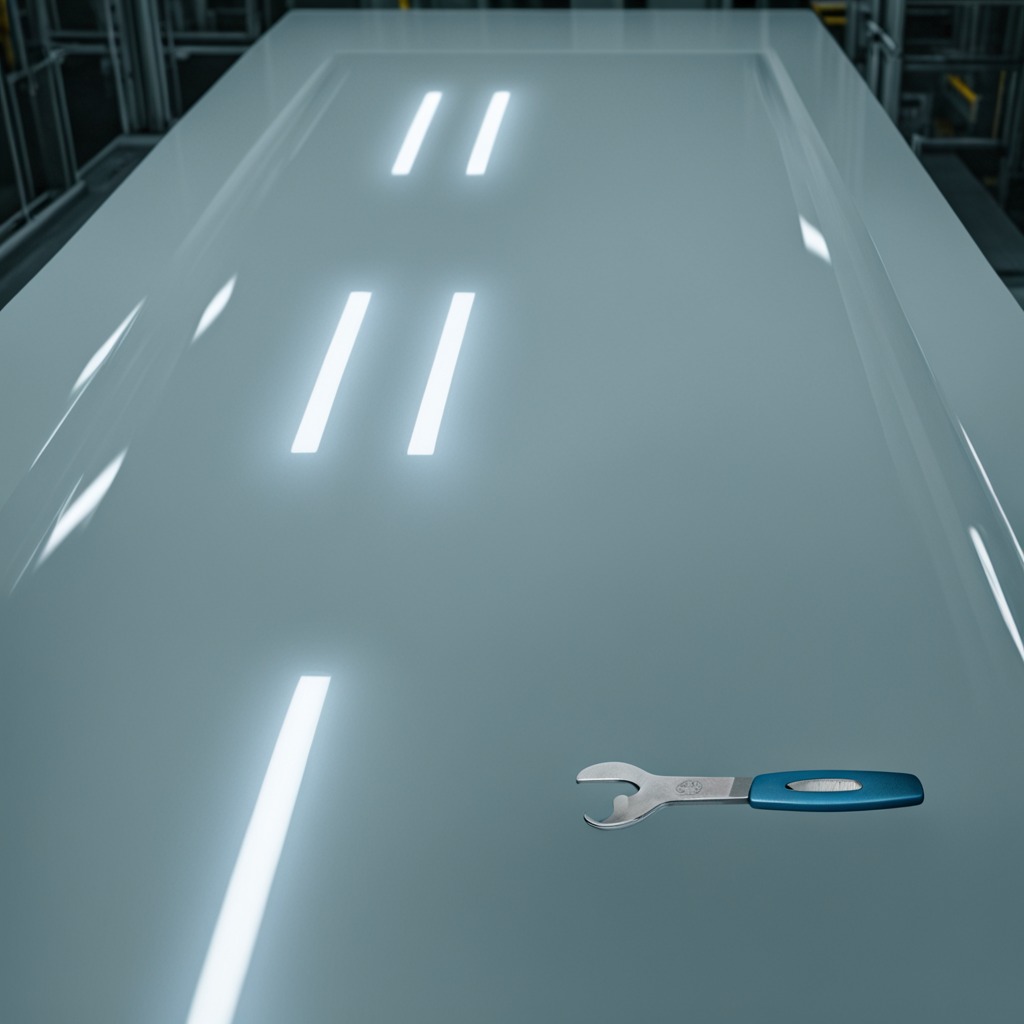
A wrench is lying on a table in a ship maintenance bay.